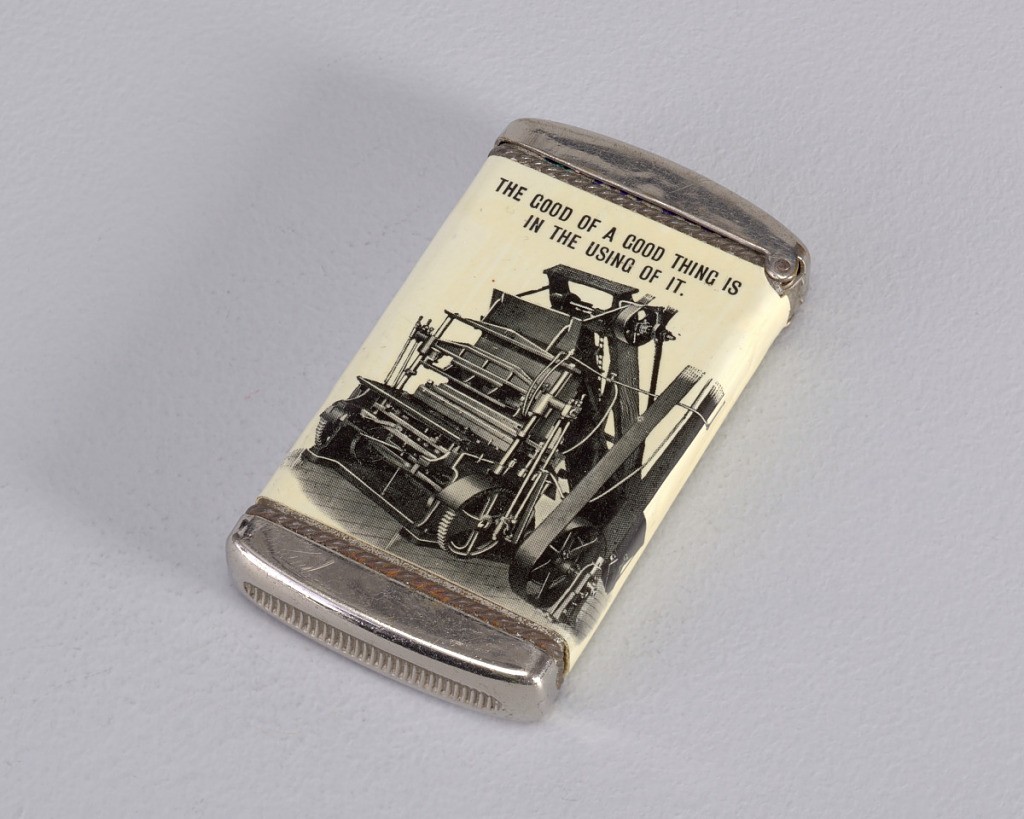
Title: Matchsafe
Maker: Whitehead & Hoag Company
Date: ca. 1905
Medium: Celluloid, metal
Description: "The Berkshire Mfg. Co. Molding Machinery Cleveland, Ohio"